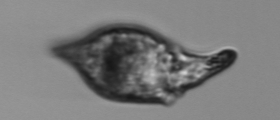
Label: Gyrodinium